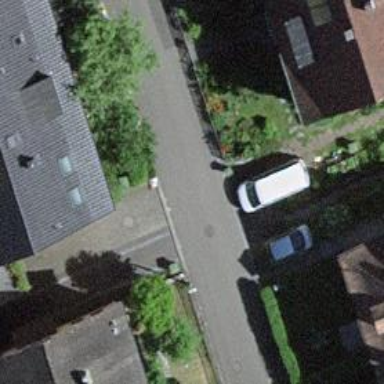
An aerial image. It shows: Asphalt road designated as living street.